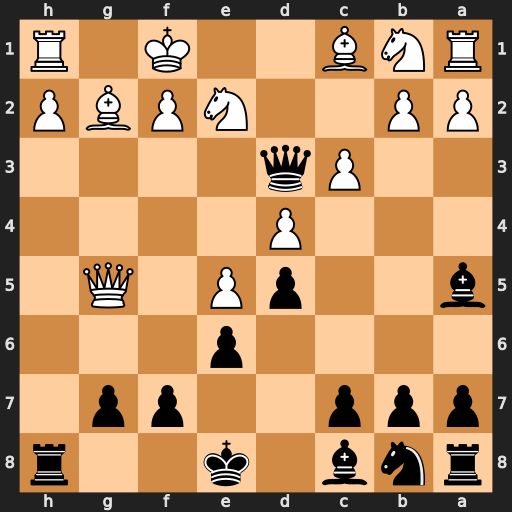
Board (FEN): rnb1k2r/ppp2pp1/4p3/b2pP1Q1/3P4/2Pq4/PP2NPBP/RNB2K1R
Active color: b
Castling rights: kq
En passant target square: -
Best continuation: Qd1#